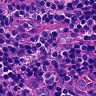
Metastatic tissue present: no